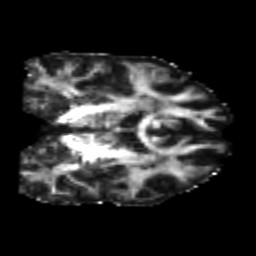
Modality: FA
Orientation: coronal
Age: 24
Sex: male
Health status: healthy
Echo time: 0.074 s